Field crop: maize
Growth stage: 1
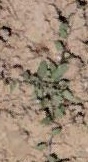
Species: convolvulus